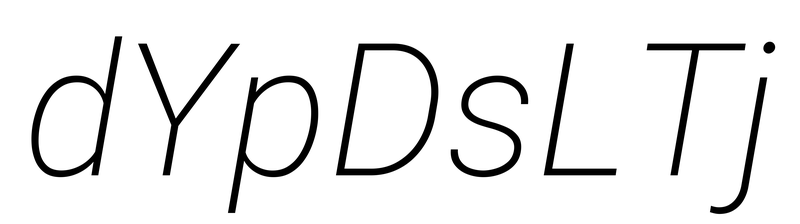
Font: Roboto-Italic_ExtraLight_Italic